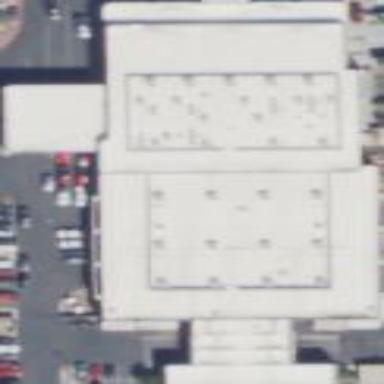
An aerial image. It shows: Building housing car shop.